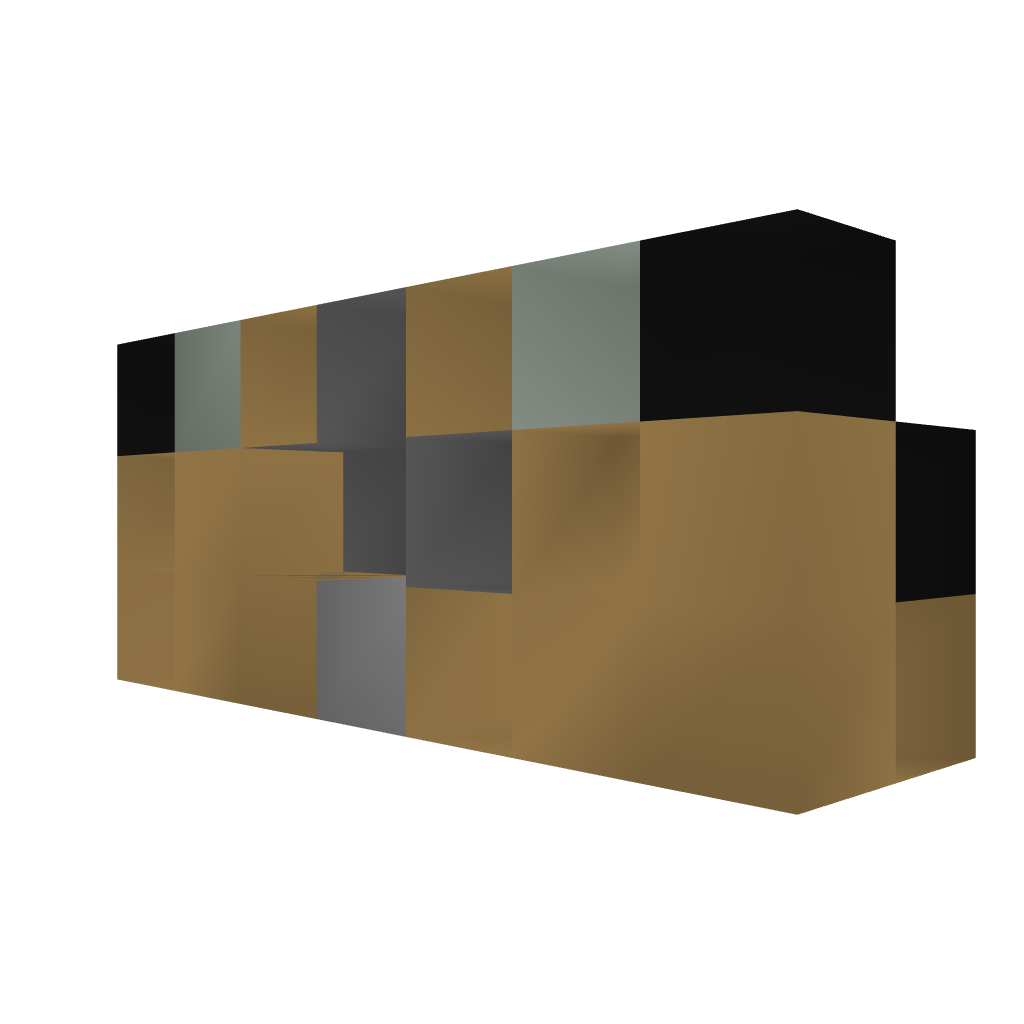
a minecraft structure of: Food Machine